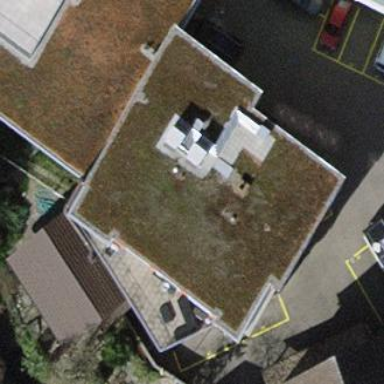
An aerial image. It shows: Building with flat roof.